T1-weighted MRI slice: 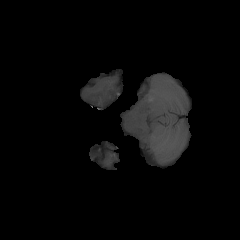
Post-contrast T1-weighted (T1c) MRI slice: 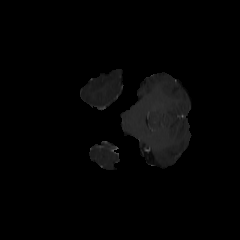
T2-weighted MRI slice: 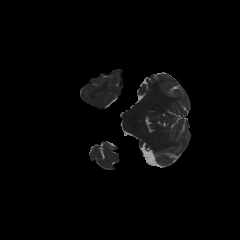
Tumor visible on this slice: no